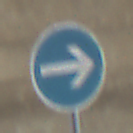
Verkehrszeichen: VorgeschriebeneFahrtrichtungHierRechts
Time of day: Midday
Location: Roofed (Beach)
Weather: Overcast
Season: NotSpecified
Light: Natural